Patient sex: M
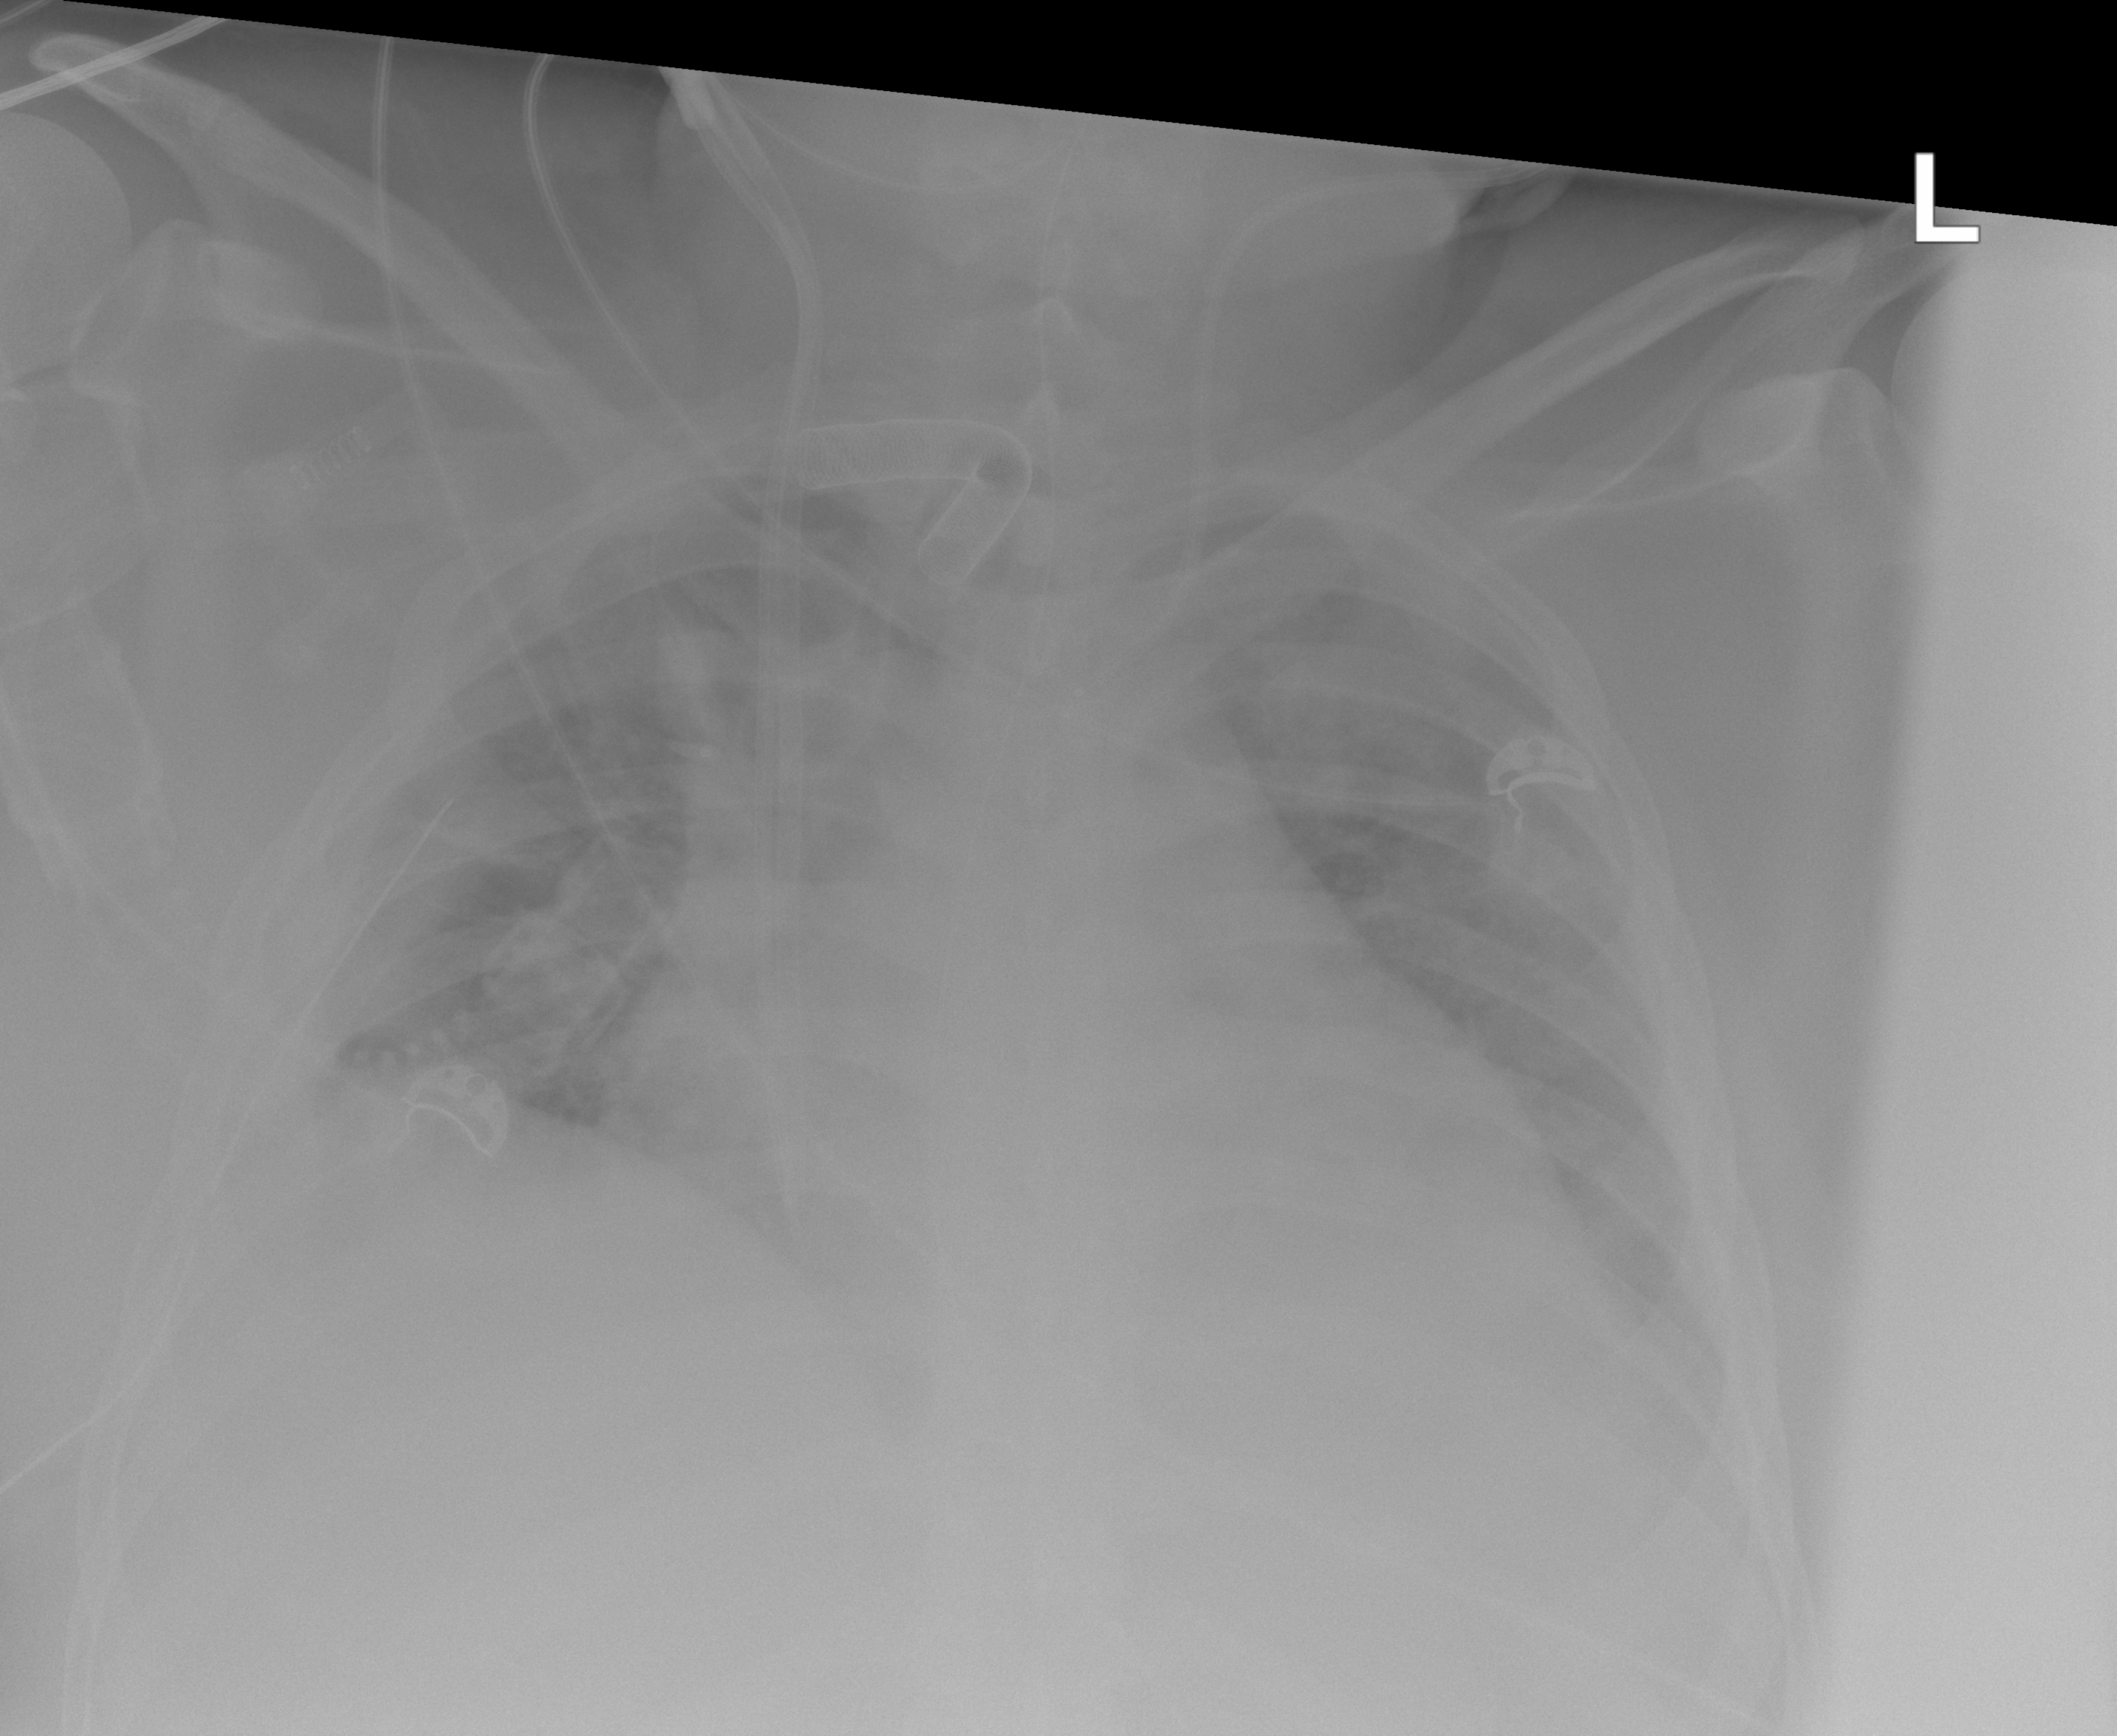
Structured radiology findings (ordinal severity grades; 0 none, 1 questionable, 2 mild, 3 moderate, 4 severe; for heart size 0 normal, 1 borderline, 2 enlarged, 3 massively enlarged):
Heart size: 2
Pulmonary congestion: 0
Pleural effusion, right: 1
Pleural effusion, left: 2
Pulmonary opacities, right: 0
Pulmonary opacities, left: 0
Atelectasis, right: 2
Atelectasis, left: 2